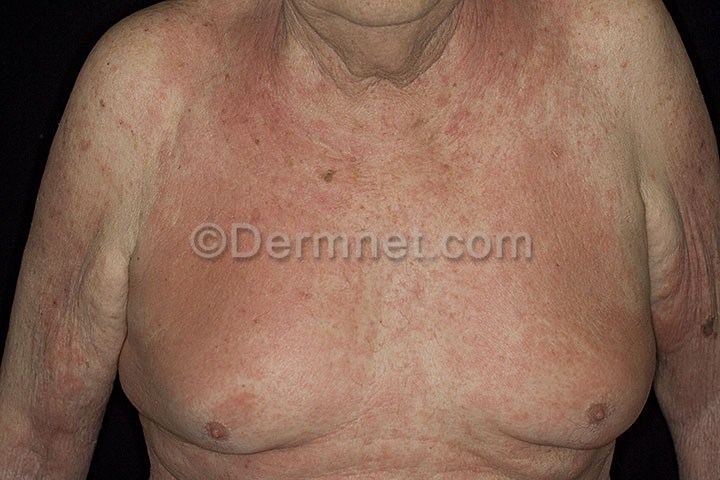
Disease: Eczema Photos